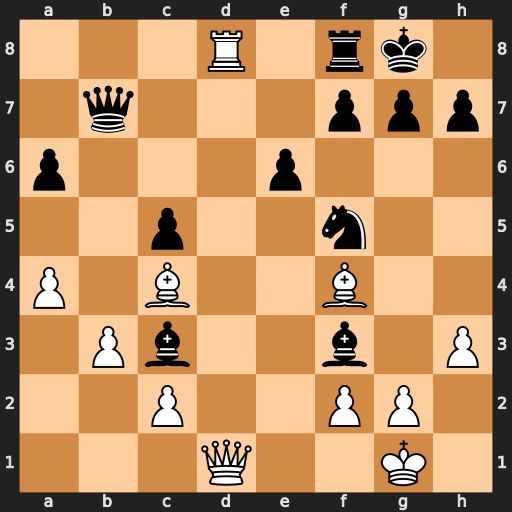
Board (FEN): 3R1rk1/1q3ppp/p3p3/2p2n2/P1B2B2/1Pb2b1P/2P2PP1/3Q2K1
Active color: w
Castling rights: -
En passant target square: -
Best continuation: Rxf8+ Kxf8 Qd8#